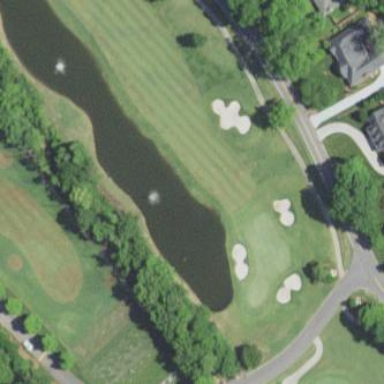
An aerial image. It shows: Water hazard on golf course.